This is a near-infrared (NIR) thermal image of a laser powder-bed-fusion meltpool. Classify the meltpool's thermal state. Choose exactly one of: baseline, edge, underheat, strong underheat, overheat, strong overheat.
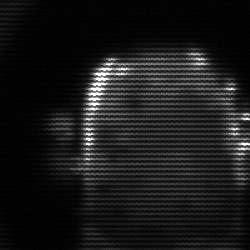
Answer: baseline